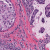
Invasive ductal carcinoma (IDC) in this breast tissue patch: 0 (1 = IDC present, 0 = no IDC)